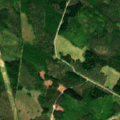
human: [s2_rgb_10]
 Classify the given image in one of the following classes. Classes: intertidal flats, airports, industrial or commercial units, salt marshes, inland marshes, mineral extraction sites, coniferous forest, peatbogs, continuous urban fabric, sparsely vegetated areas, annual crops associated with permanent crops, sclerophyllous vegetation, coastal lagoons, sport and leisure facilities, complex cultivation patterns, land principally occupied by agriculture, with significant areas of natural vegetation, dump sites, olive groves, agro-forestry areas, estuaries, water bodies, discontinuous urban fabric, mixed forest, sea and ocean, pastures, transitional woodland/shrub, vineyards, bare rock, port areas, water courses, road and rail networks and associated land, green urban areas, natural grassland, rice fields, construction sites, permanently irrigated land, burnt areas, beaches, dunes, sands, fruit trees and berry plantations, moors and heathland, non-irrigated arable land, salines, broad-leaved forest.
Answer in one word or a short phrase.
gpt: coniferous forest, mixed forest, transitional woodland/shrub